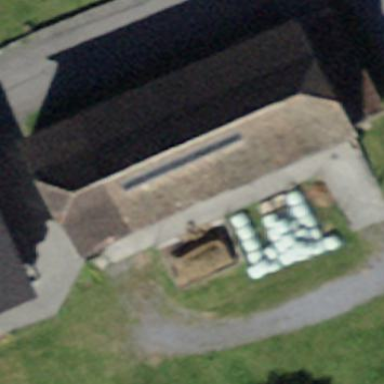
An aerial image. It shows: Rural barn.